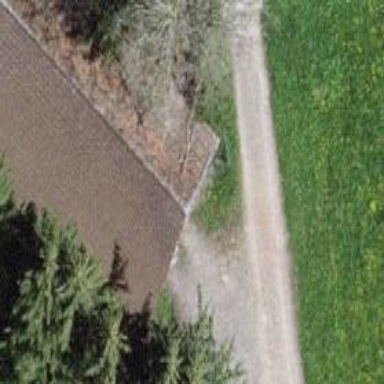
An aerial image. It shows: Shed.